Question: What is the result of this measurement?
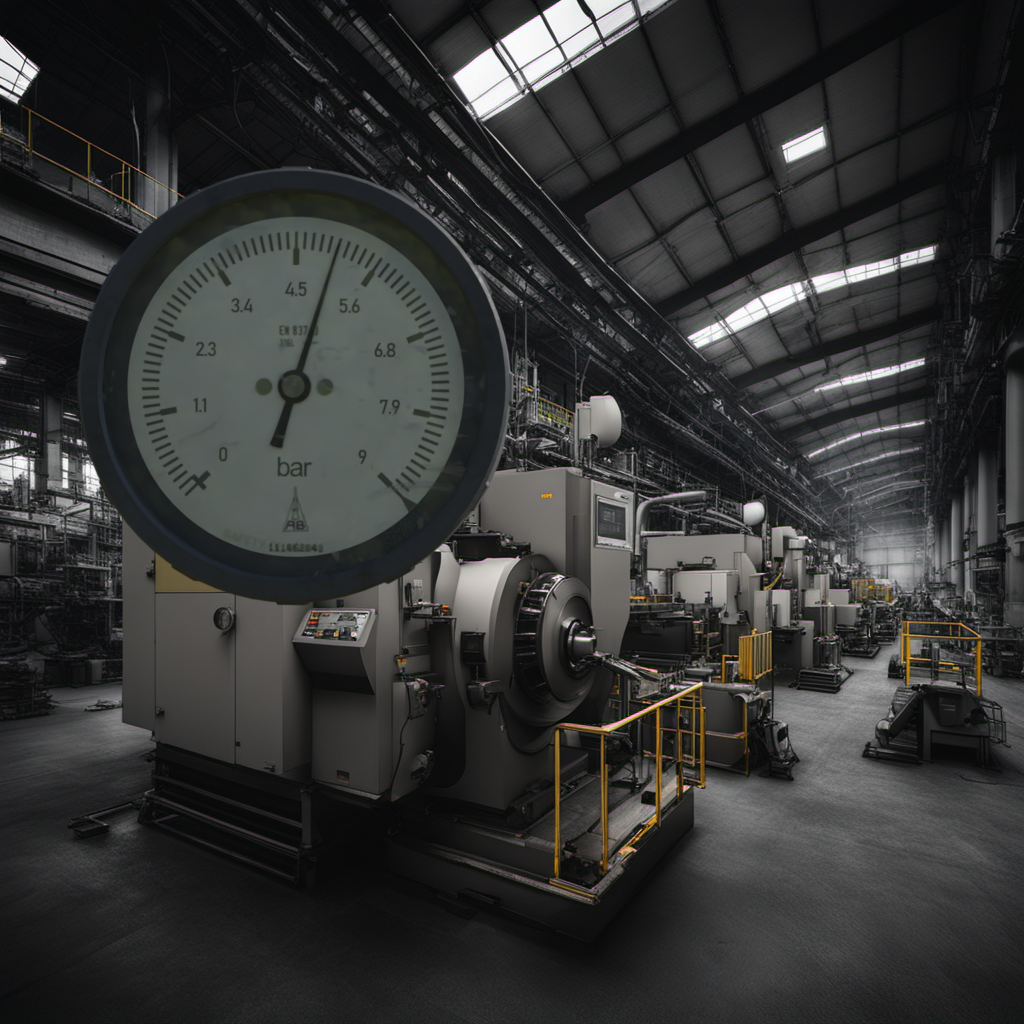
Answer: The result is 5.06
Question: What is the value range of this measurement?
Answer: The range is from 0 to 9
Question: What is the minimum and maximum value range of the measurement in the image?
Answer: The minimum value is 0 and the maximum value is 9